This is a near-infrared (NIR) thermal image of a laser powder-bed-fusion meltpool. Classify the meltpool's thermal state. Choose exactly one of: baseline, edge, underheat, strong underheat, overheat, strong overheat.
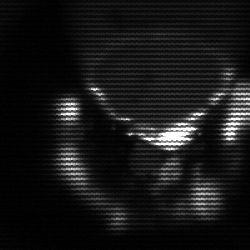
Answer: edge